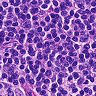
Metastatic tissue present: no